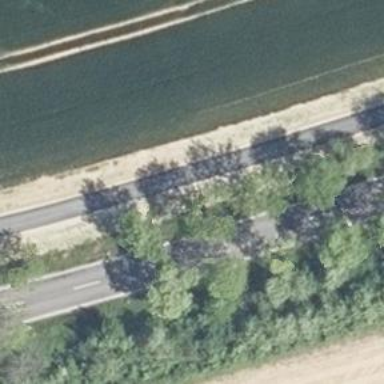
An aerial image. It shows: Asphalt path.